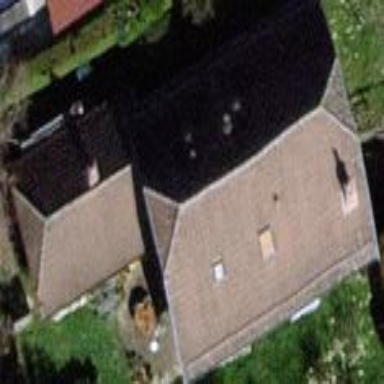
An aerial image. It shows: Simple and straightforward house.